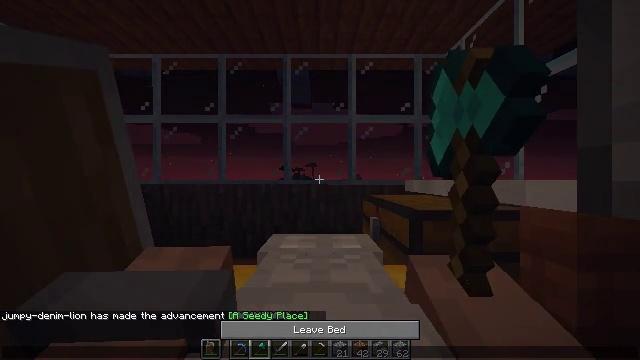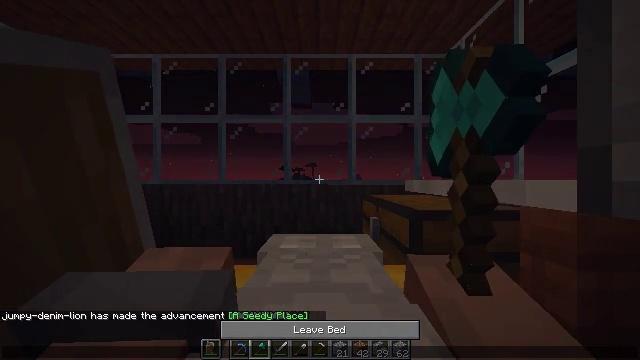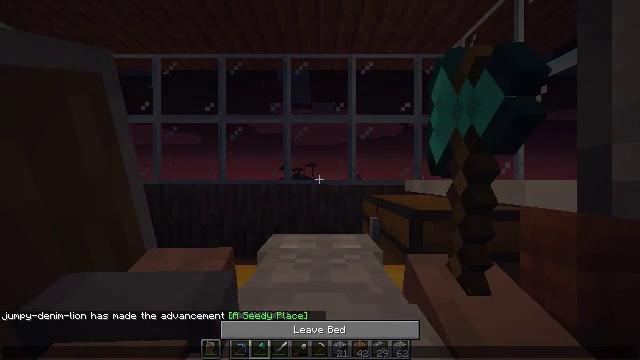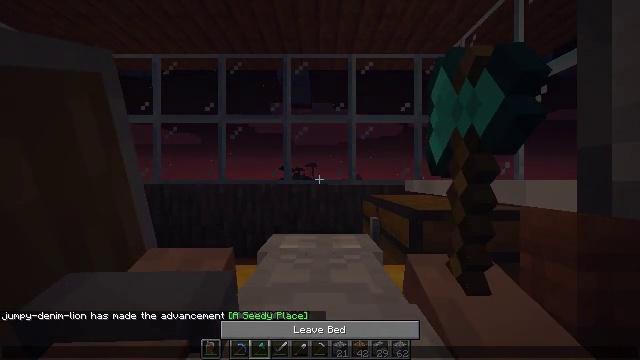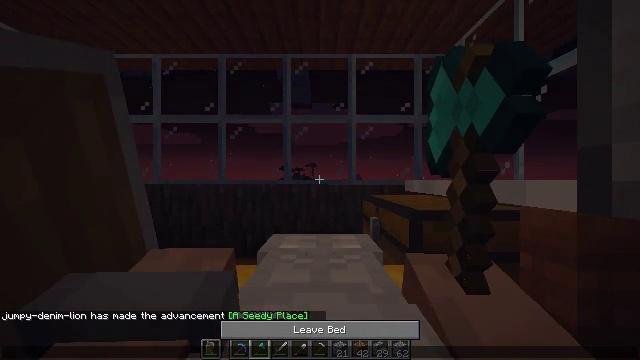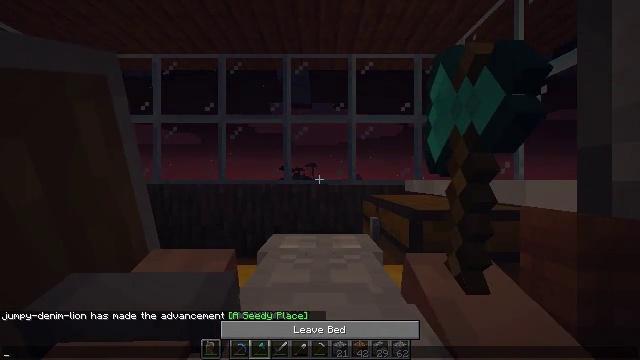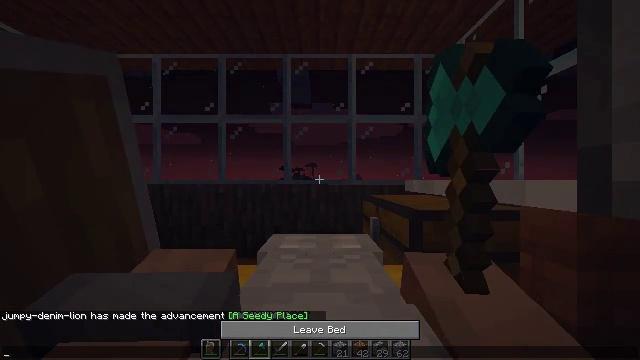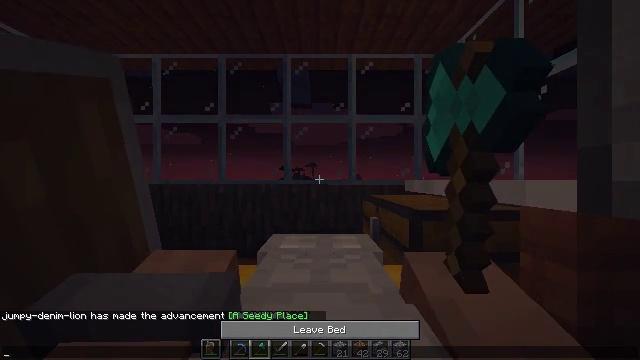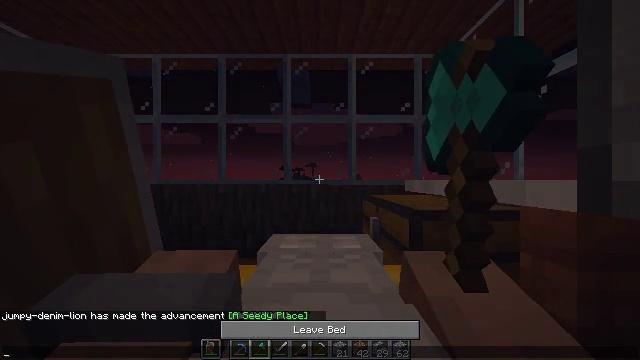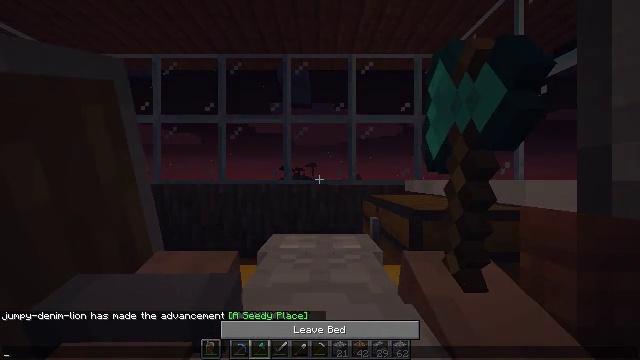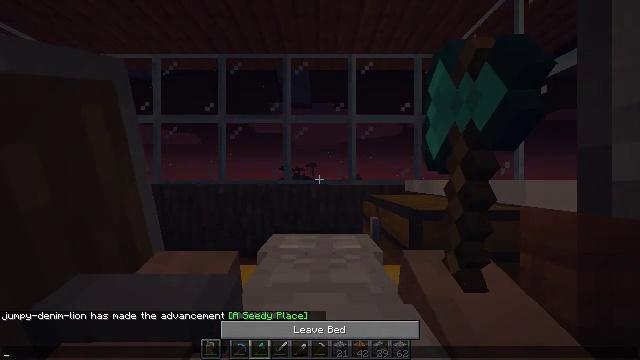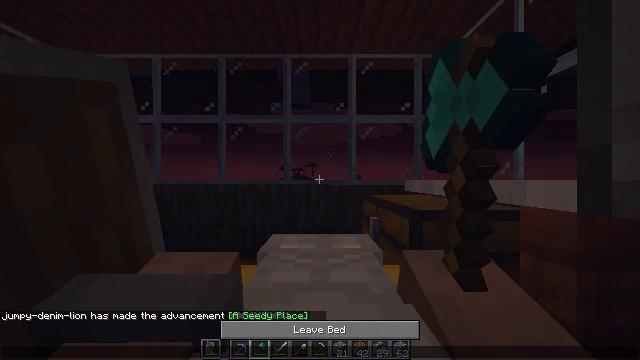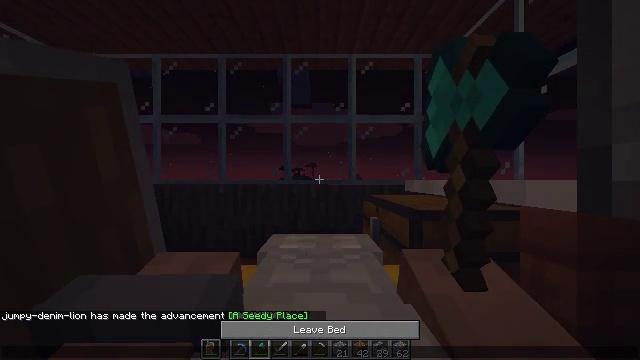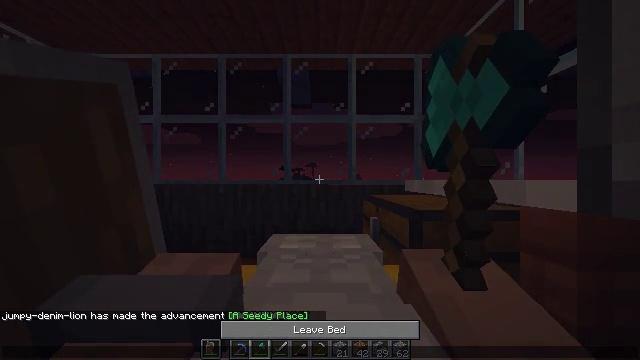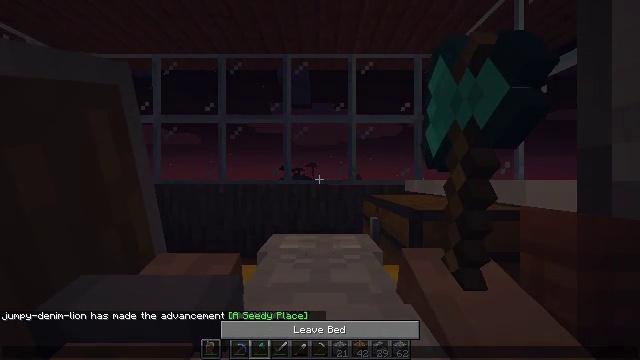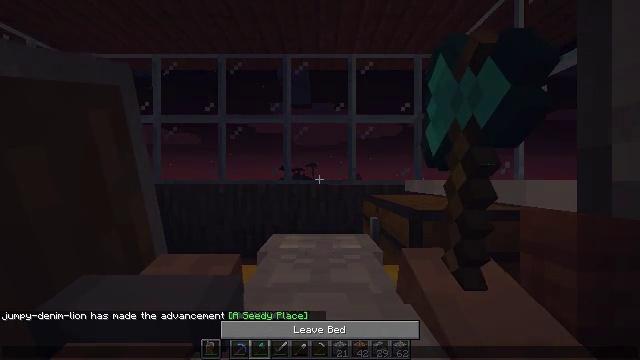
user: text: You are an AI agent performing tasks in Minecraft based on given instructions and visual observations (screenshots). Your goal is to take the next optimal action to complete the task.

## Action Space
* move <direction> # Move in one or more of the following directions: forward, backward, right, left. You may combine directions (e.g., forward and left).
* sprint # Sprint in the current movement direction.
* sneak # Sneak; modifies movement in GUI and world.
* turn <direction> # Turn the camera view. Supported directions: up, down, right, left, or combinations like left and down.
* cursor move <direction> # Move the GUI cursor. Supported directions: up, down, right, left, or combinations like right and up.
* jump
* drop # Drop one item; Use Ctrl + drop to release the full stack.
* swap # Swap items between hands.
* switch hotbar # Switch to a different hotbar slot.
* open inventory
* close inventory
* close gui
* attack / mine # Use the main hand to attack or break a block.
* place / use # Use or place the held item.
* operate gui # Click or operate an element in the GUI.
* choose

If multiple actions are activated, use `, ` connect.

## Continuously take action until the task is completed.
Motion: motion action
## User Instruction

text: Remove acacia planks from a building.
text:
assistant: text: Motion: no_op
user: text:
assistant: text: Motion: no_op
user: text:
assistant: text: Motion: no_op
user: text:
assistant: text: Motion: no_op
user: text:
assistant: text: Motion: no_op
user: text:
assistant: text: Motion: no_op
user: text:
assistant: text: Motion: no_op
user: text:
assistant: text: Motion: no_op
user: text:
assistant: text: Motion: no_op
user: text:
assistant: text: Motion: no_op
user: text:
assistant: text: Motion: no_op
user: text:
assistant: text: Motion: no_op
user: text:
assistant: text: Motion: no_op
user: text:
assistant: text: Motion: no_op
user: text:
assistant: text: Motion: no_op
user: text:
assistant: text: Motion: no_op
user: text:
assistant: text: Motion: no_op
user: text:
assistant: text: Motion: no_op
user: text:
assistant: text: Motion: no_op
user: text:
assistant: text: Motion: no_op
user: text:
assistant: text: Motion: no_op
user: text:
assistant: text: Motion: no_op
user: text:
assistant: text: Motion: no_op
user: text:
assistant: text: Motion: no_op
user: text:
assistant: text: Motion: no_op
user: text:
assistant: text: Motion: no_op
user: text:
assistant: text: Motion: no_op
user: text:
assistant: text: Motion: no_op
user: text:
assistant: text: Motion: no_op
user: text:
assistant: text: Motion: no_op